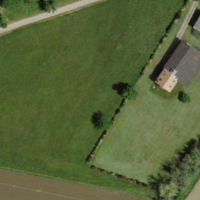
EUNIS habitat code: 52
Species observed at this site:
Apis mellifera